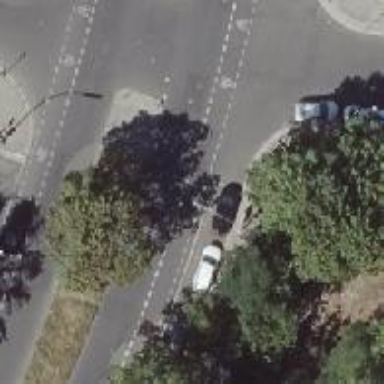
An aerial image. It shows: Unmarked road crossing.